Question: I have the following code in a display template in sharepoint, I have an array of objects and I need to have the following result.
'''
Name1
Name2
Name3
'''
So I can replace the default rendering of sharepoint multiple people user field with a tooltip.
However, I dont know how to iterate and then concatenate:
Screenshot:

Code:
'''
// List View - Substring Long String Sample
// Muawiyah Shannak , @MuShannak
(function () {
// Create object that have the context information about the field that we want to change it's output render
var projectTeamContext = {};
projectTeamContext.Templates = {};
projectTeamContext.Templates.Fields = {
// Apply the new rendering for Body field on list view
"Project_x0020_Team": { "View": ProjectTeamTemplate }
};
SPClientTemplates.TemplateManager.RegisterTemplateOverrides(projectTeamContext);
})();
// This function provides the rendering logic
function ProjectTeamTemplate(ctx) {
var projectTeamValue = ctx.CurrentItem[ctx.CurrentFieldSchema.Name];
//newBodyvalue should have the list of all display names and it will be rendered as a tooltip automaticlaly
return "<span title='" + projectTeamValue + "'>" + newBodyValue + "</span>";
}
'''
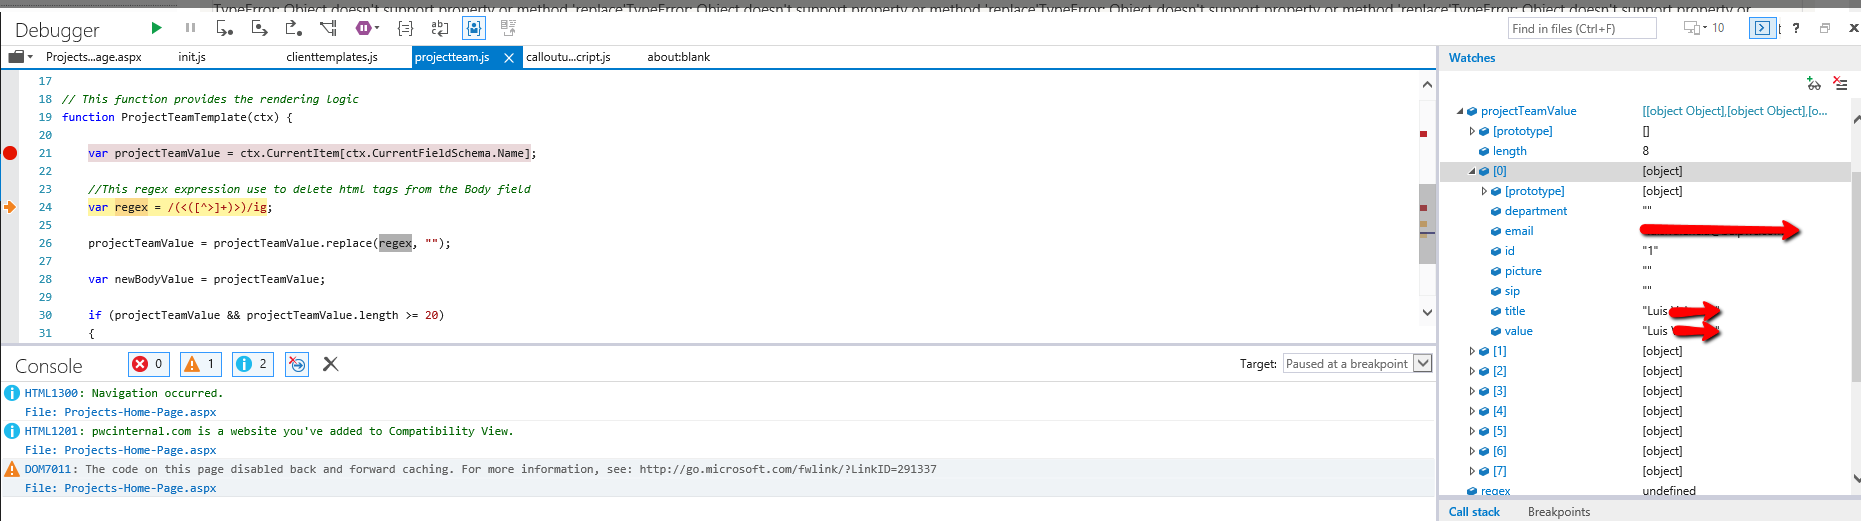
Answer: You can "map" property values from the 'projectTeamValue' array objects into a new array, then "join" those values together (using ", " as the separator in this example) all in one go:
'''
var newBodyValue = projectTeamValue.map(function(person) {
return person.value;
}).join(", ");
'''
If your 'projectTeamValue' array looked like:
'''
[{ value: "Name1" }, { value: "Name2" }, { value: "Name3" }]
'''
Then 'newBodyValue' would be:
'''
"Name1, Name2, Name3"
'''
- <URL>
Side note: <URL> was not available in IE 8 and below but should work in every other browser.